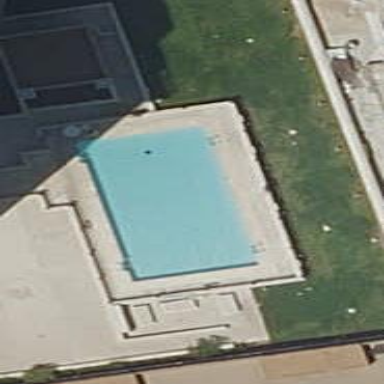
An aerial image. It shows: Swimming pool located in leisure land.